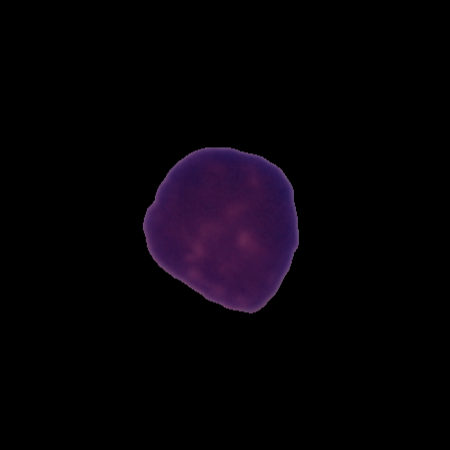
Label: healthy